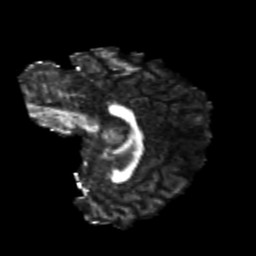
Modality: FA
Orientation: sagittal
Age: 22
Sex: female
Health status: healthy
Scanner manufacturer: philips
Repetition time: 7.389 s
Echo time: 0.08599 s